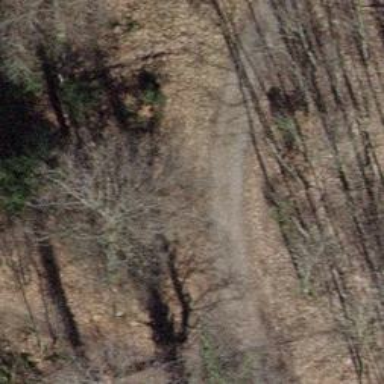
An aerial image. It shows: Compacted track road.